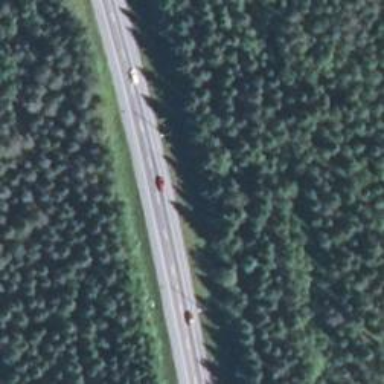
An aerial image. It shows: Trunk link highway.